Chest X-ray. View position: PA
Patient age: 47
Patient sex: F
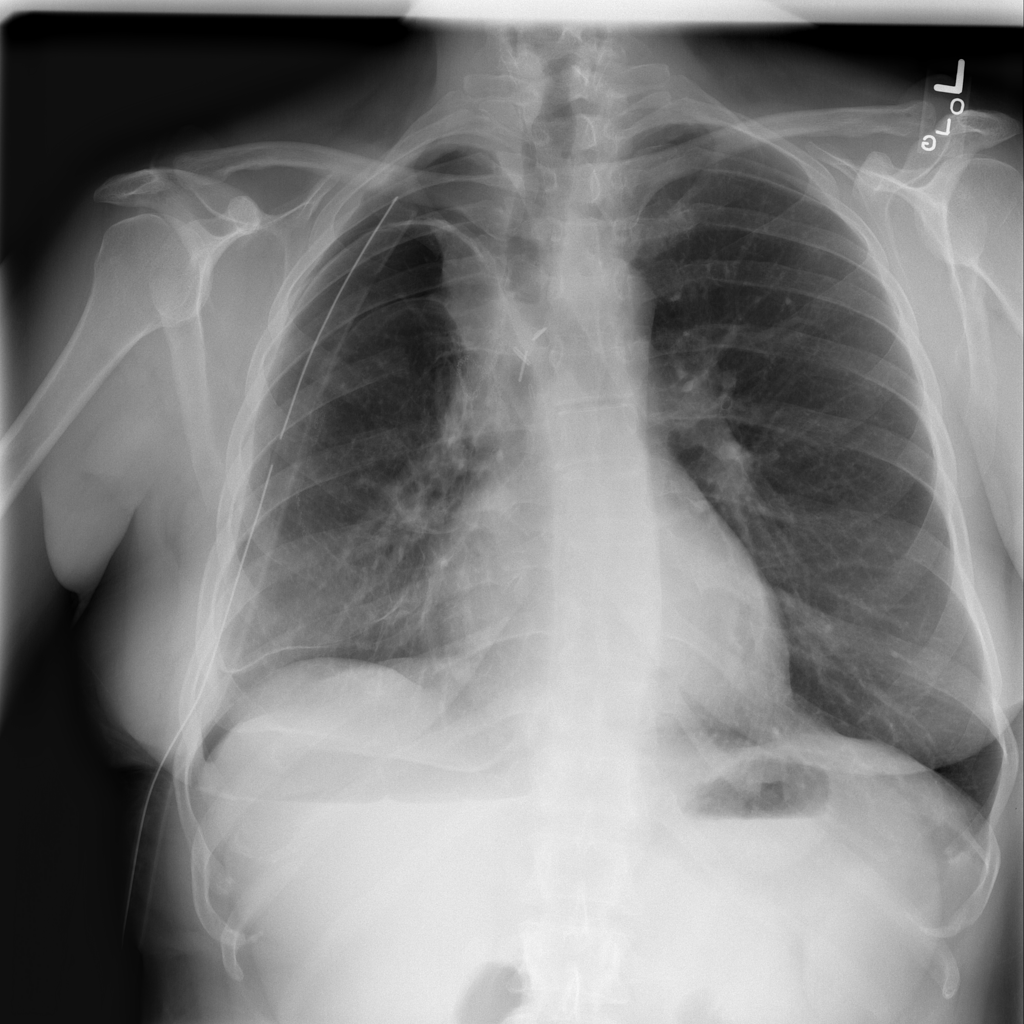
Finding: Pneumothorax